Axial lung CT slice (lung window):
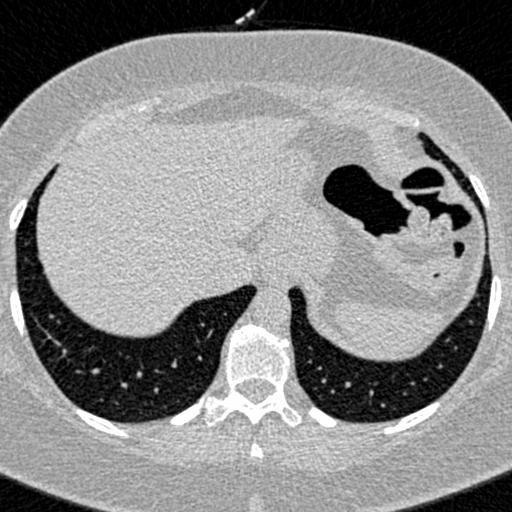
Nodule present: no